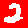
Digit: 2